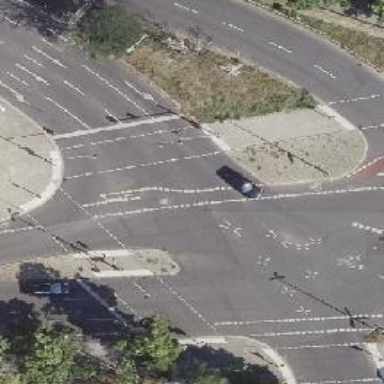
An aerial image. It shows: Crossing with traffic signals.